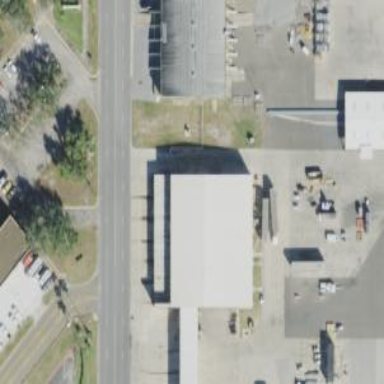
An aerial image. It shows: Warehouse.